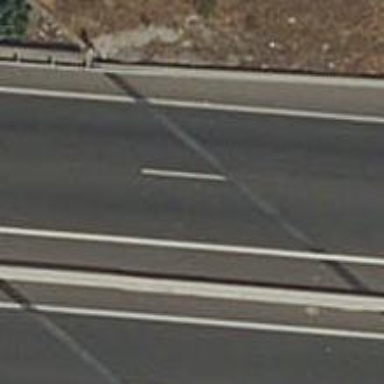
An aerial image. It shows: View of motorway.